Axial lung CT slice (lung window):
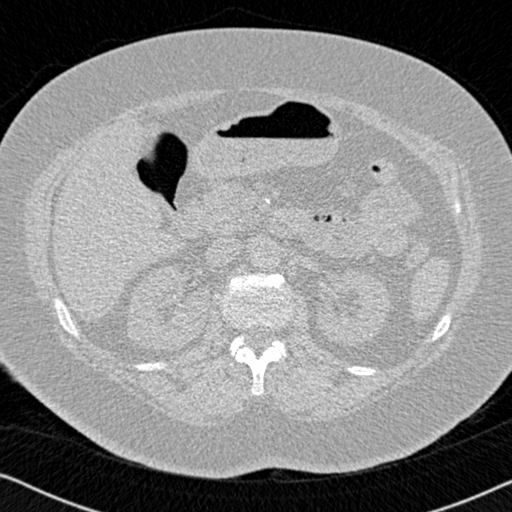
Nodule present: no